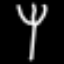
Label: fork